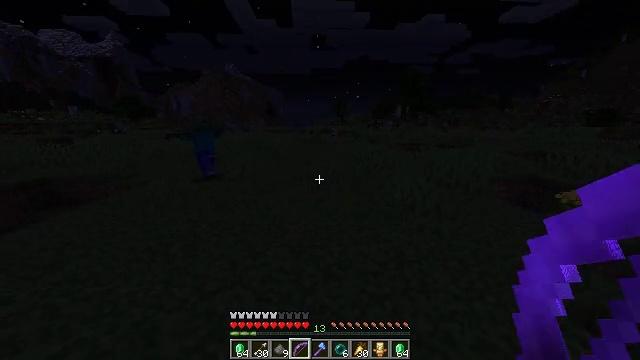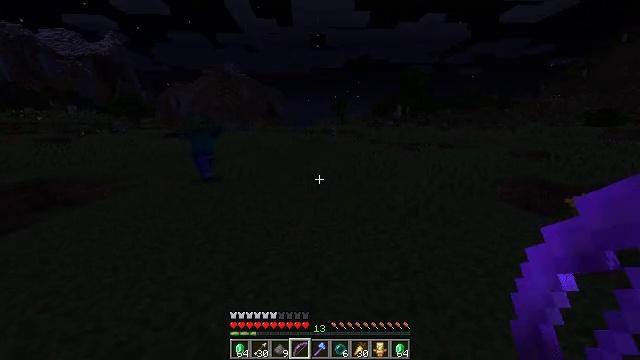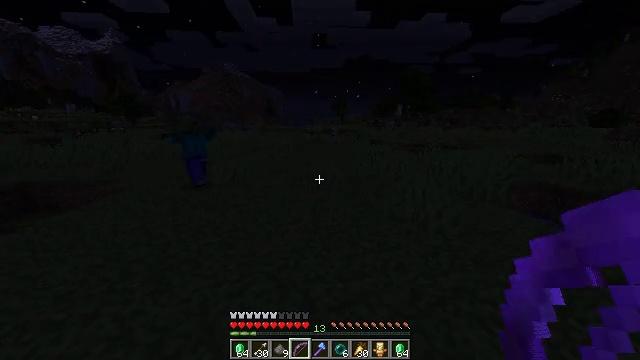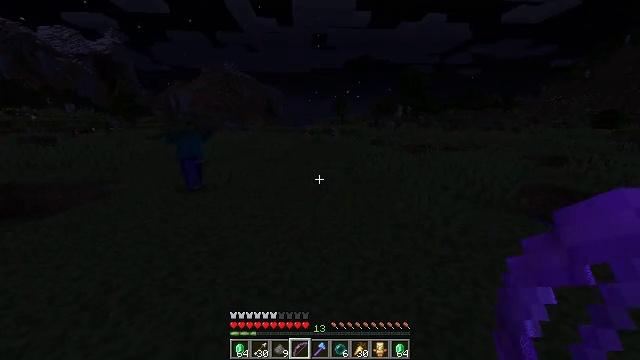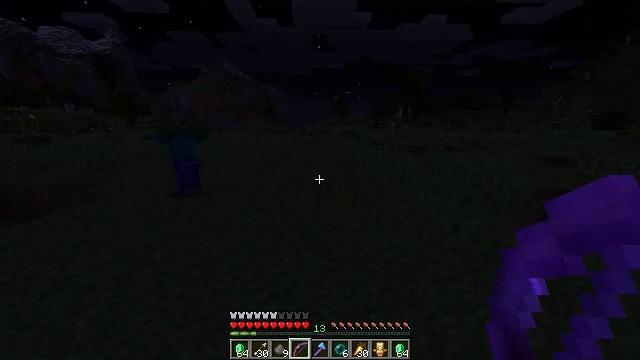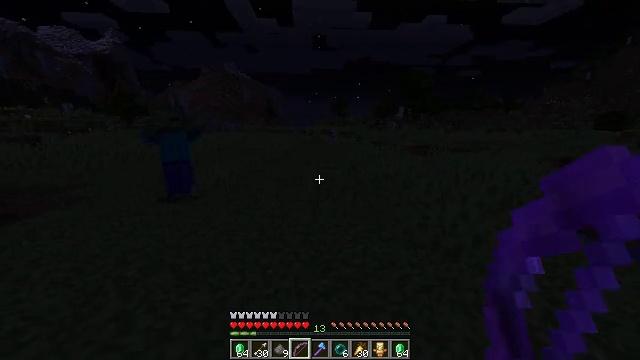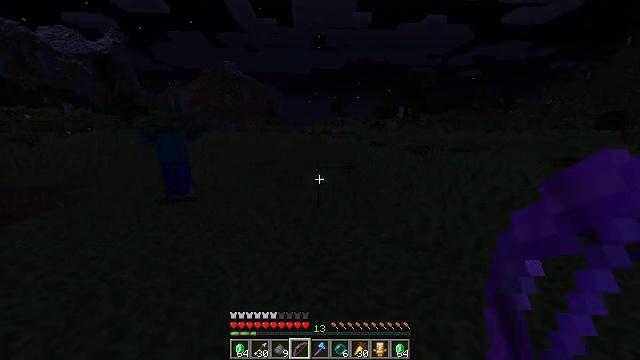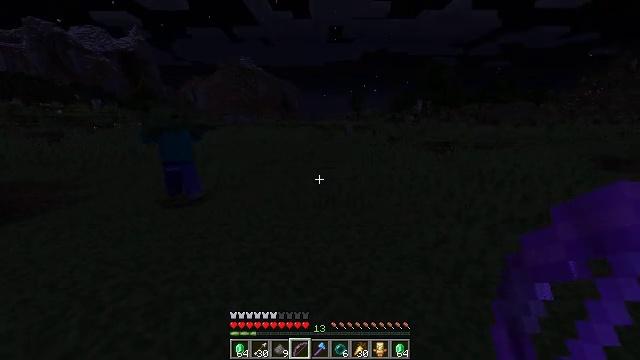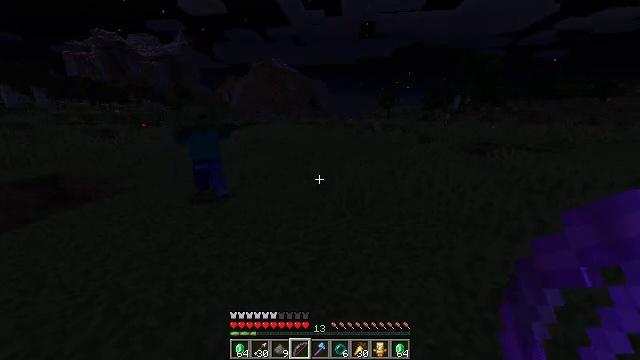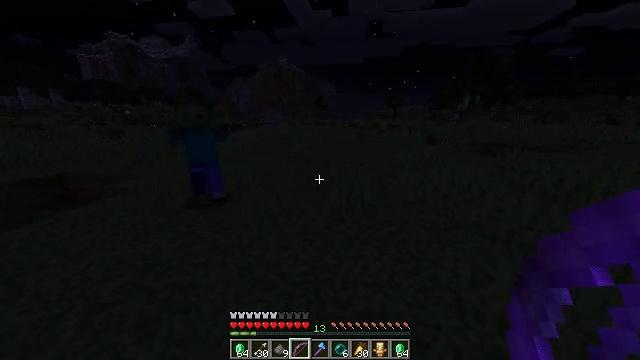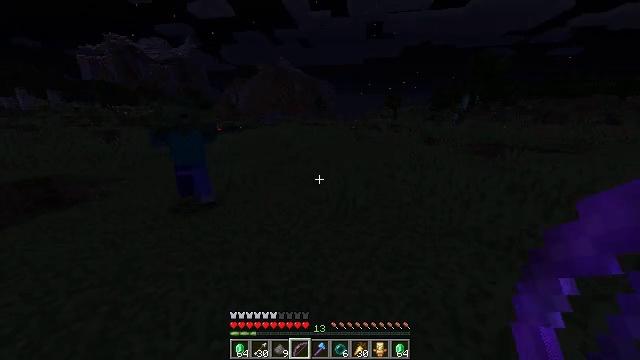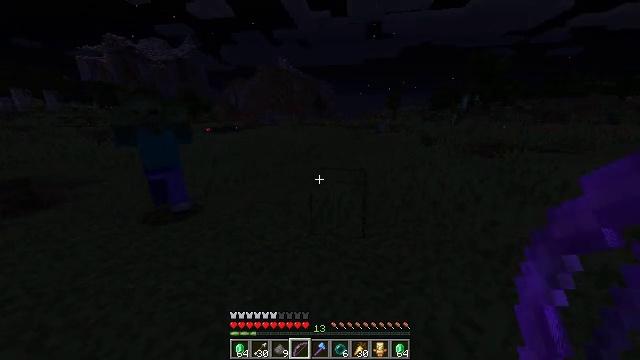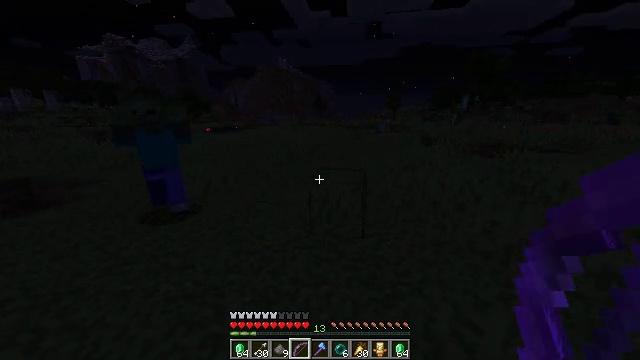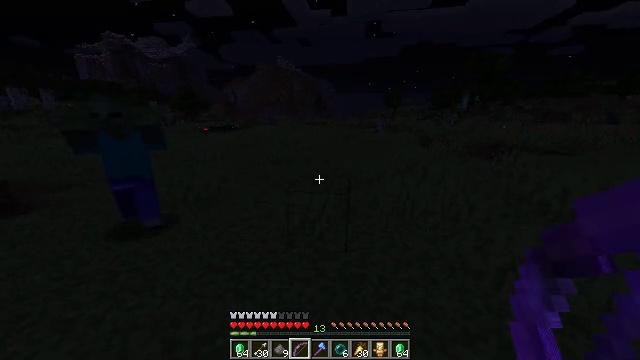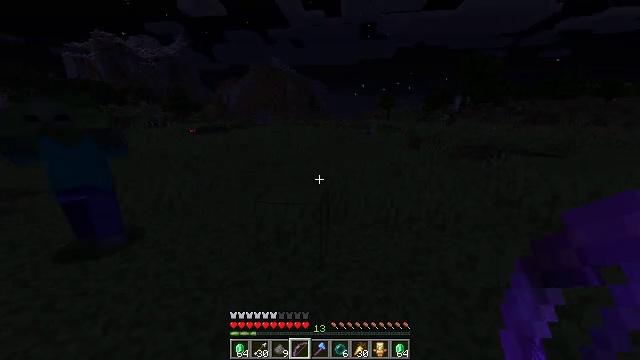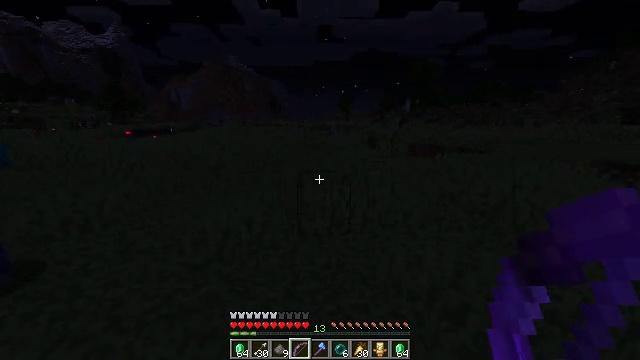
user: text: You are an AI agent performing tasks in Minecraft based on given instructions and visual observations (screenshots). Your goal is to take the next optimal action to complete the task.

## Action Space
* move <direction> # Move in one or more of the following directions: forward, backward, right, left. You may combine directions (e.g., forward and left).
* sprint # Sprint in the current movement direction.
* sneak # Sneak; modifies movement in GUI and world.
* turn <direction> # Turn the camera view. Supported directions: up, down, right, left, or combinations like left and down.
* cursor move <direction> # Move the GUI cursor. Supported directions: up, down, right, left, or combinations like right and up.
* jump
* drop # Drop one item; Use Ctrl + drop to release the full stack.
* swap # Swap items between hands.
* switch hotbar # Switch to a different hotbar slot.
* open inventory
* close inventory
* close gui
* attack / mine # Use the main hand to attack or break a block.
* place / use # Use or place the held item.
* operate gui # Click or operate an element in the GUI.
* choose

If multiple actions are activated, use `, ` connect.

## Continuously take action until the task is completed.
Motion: motion action
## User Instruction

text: Use paper and gunpowder to craft a firework rocket.
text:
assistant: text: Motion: move forward, sprint
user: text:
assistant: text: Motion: move forward, sprint
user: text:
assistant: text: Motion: move forward, sprint
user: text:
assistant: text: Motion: move forward, sprint
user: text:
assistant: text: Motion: move forward, sprint
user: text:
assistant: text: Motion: move forward and move right, sprint
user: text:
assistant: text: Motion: move forward and move right, sprint, turn left and down
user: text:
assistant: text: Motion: move forward and move right, sprint, turn left
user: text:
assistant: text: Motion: move forward and move right, sprint, turn left
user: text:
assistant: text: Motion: move forward and move right, sprint
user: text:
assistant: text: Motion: move forward and move right, sprint
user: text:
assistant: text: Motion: move forward and move right, sprint
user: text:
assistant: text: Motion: move forward and move right, sprint
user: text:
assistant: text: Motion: move forward and move right, sprint, turn right
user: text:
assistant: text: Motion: move forward and move right, sprint, turn right
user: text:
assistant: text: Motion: move forward and move right, sprint, turn right
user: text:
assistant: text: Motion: move forward and move right, sprint
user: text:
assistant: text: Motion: move forward and move right, sprint, jump
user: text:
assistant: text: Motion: move forward and move right, sprint, turn left and down, jump
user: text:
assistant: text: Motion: move forward and move right, sprint, turn left, jump
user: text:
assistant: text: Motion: move forward and move right, sprint, turn left, jump
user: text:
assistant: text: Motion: move forward, sprint, turn left, jump
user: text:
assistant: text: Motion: move forward, sprint, turn left
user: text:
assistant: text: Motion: move forward, sprint, turn left
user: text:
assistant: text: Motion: move forward, sprint, turn left and up, jump
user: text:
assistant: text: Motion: move forward, sprint, turn left and up, jump
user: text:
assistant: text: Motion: move forward, sprint, turn left, jump
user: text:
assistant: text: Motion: move forward, sprint, jump
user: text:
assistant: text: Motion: move forward, sprint, turn left, jump
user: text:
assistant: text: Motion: move forward, sprint, turn left and up, jump